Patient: sex F, age 62
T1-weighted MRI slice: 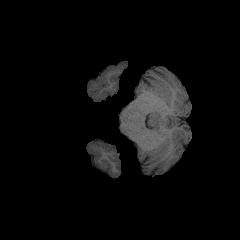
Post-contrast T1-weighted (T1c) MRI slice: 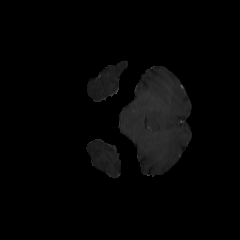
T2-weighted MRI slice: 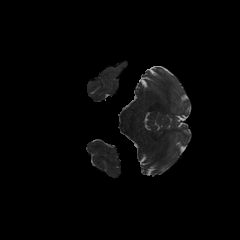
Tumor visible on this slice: no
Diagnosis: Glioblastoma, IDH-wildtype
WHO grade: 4